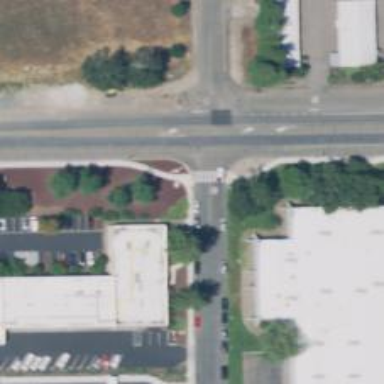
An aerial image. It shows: Secondary road with separate sidewalks.